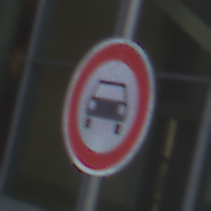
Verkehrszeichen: VerbotKraftwagen
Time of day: SunriseSunset
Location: Outdoor (Urban)
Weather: PartlyCloudy
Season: NotSpecified
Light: Natural